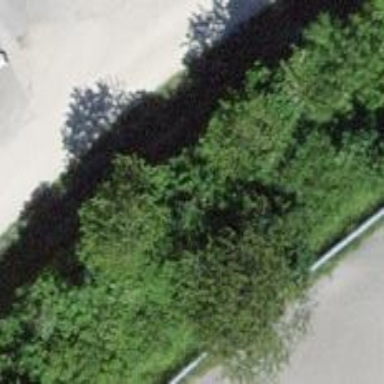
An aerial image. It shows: Hedge acting as barrier.